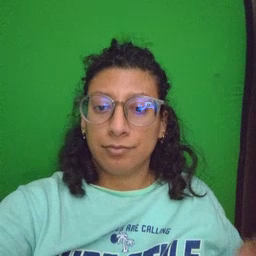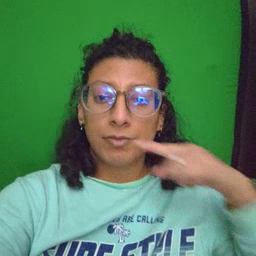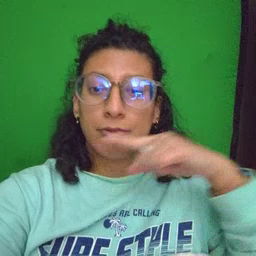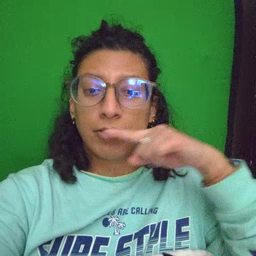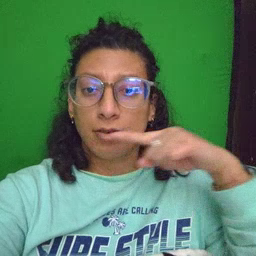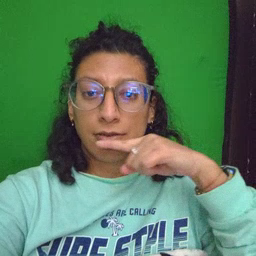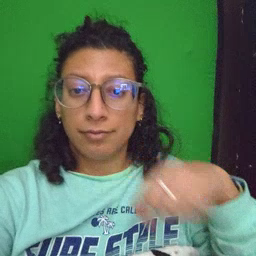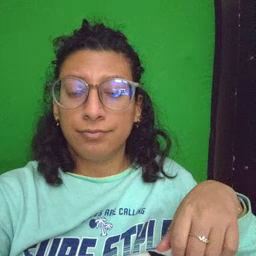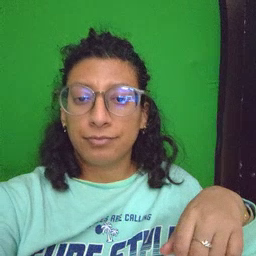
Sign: toothbrush